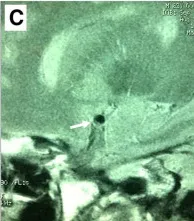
MRI, DSA and HR MRI findings of Case 1. (C) High-resolution MRI of the MCA demonstrates an atherosclerotic plaque (arrow) on the frontal wall of the right proximal MCA.
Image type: radiology (mri)